Question: There is a odd thing when using 'input type password' in a client's layout. On Chrome and Opera on Mac it totally breaks my layout. When I change to 'input type email' the layout is fine. In all other browsers it works as expected.
I already checked my site on validator.w3.org, unfortunately there was no error such as not closing element or anything else :(
To see the input field you have to click on "" in the black top navbar.
<URL>

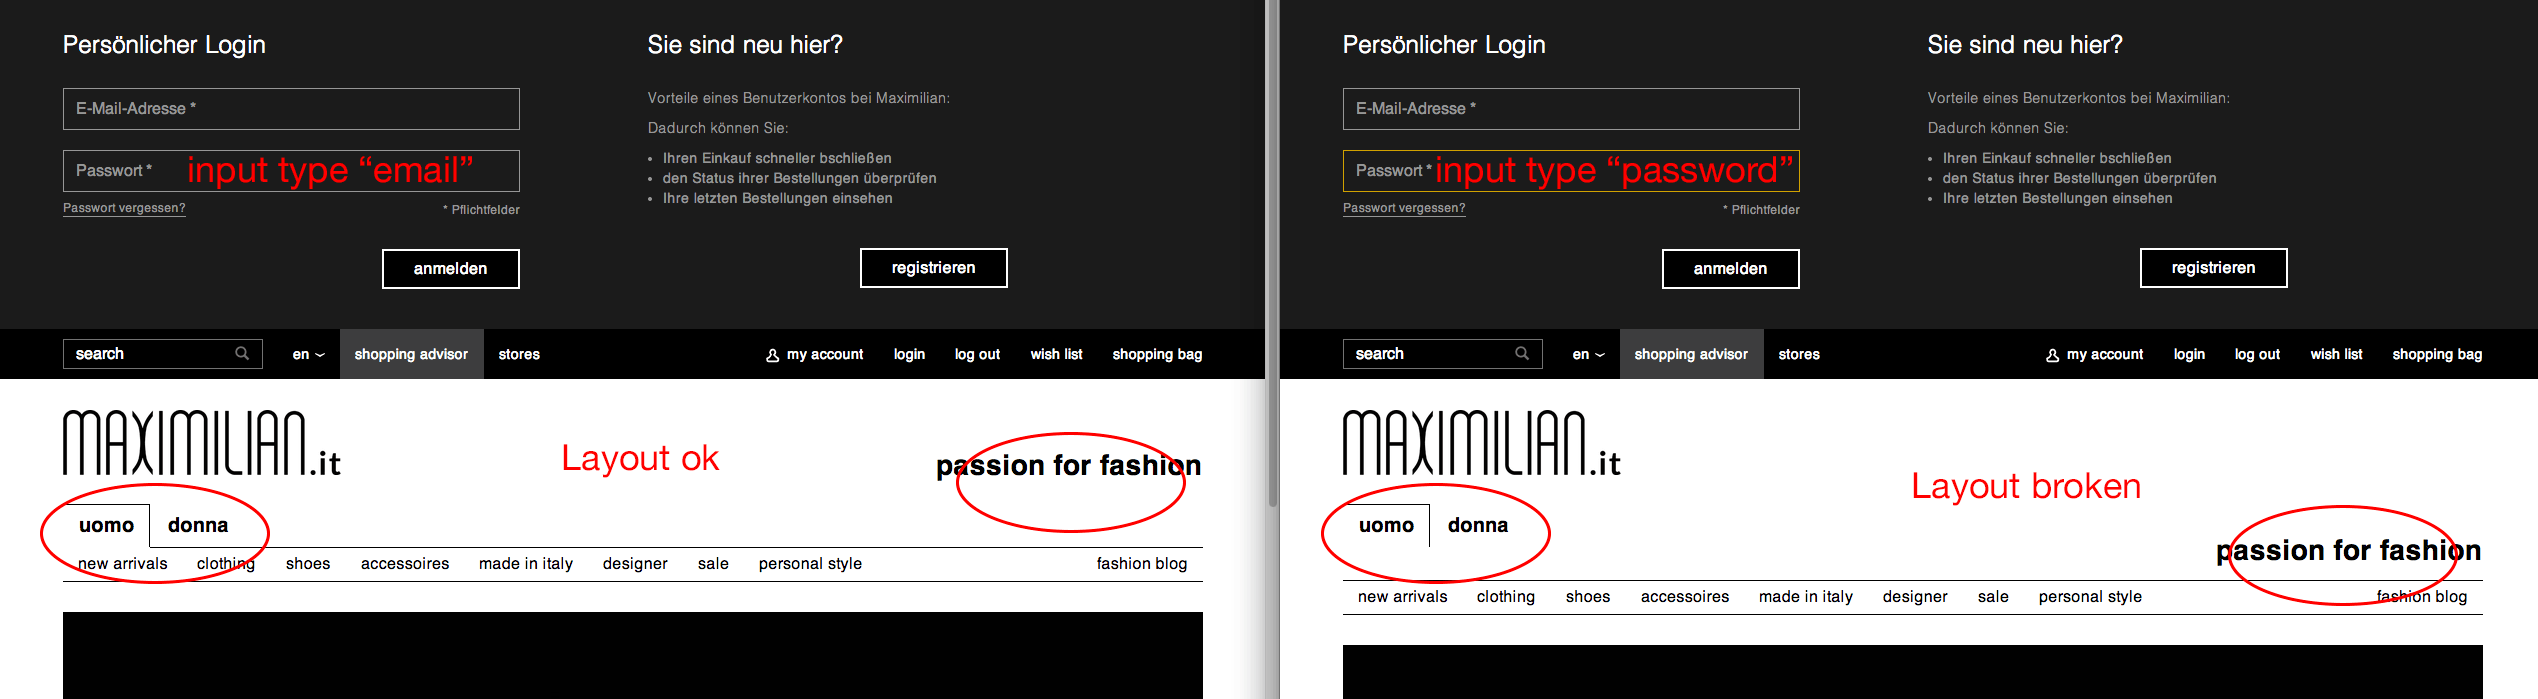
Answer: The difference is appear in chrome because you are using 'float' property on 'p' element which is inside 'header' element and you are not clearing floating.
Check the Below HTML Code and use 'overflow:hidden' on class 'page-header' .
'''
<header class="page-header">
<a title="Zur Homepage" href="index.html">Maximilian.it</a>
<p>Passion for fashion</p>
</header>
'''
Check the CSS Code.
'''
.page-header {
margin-top: 15px;
margin-bottom: 15px;
border-bottom: none;
overflow: hidden; /*Added New line*/
}
'''
Lets try to put 'position:relative' on class '.page-header' and then give 'position:absolute' to 'p tag.'
'''
.page-header {
margin-top: 15px;
margin-bottom: 15px;
border-bottom: none;
position: relative; /*Added New line*/
}
.page-header p
{
float: right !important; /*Remove this line*/
position: absolute;
right: 0;
top: 35px;
}
'''